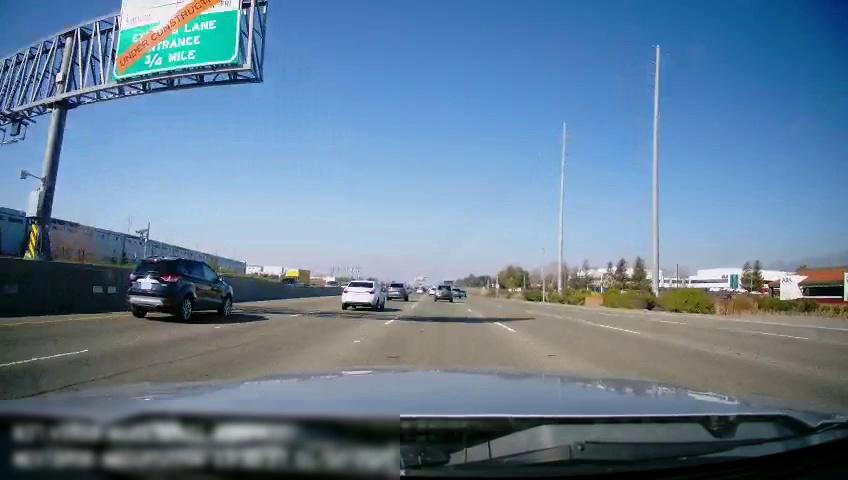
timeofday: Day
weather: Sunny
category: Drivable Space
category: Vehicles | Truck
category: Vehicles | SUV
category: Vehicles | Truck
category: Vehicles | Car
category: Vehicles | SUV
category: Vehicles | SUV
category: Vehicles | SUV
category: Vehicles | SUV
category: Vehicles | SUV
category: Vehicles | Car
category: Lanes | Current Lane
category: Lanes | Current Lane
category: Lanes | Alternate Lane
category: Lanes | Alternate Lane
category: Lanes | Alternate Lane
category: Lanes | Alternate Lane
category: Lanes | Alternate Lane
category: Traffic | Signs